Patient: sex F, age 71
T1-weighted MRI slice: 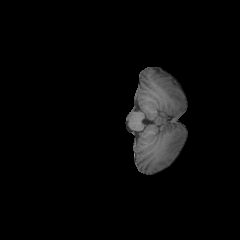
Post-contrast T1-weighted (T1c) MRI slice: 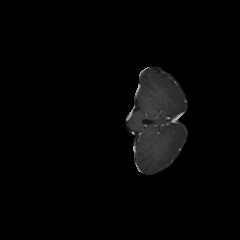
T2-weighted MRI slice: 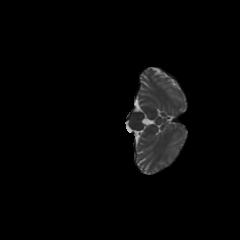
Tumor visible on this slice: no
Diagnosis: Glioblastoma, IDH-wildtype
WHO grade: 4